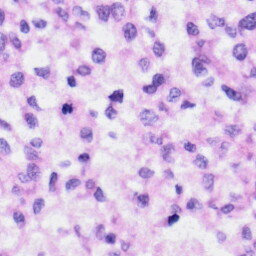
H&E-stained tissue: Liver